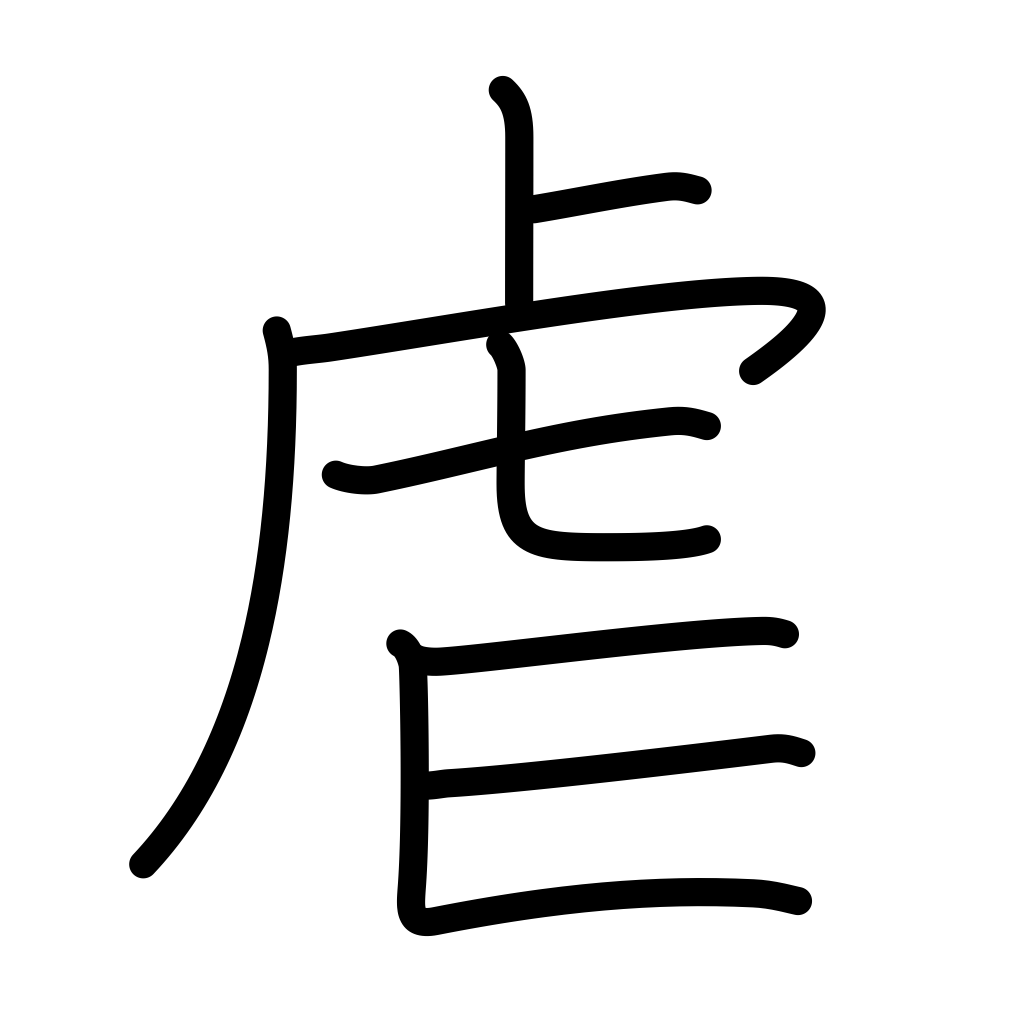
Meaning: tyrannize, oppress